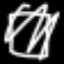
Label: square